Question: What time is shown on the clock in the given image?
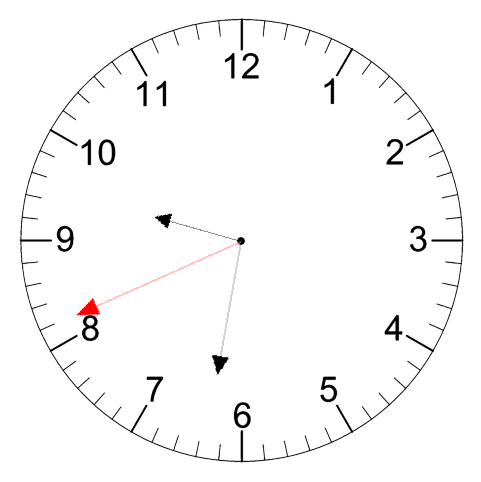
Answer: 09:31:41